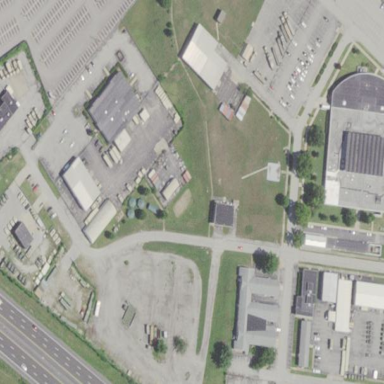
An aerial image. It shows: Military area.